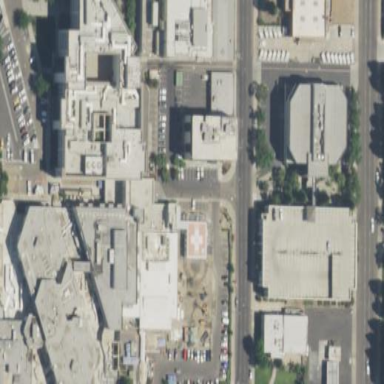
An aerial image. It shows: Hospital building.